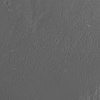
Atmospheric dust classification: not_dusty